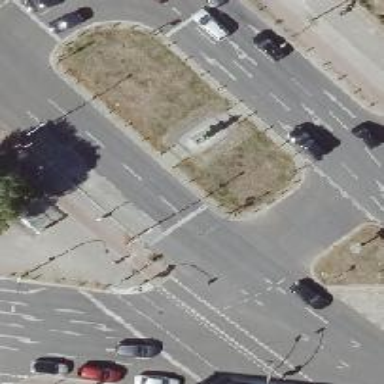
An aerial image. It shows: Road with traffic signals.